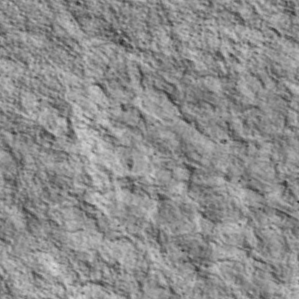
Label: non_frost